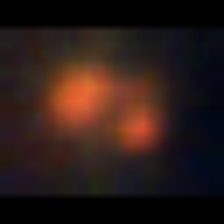
Taxon: NanoPlankton
Group: Other